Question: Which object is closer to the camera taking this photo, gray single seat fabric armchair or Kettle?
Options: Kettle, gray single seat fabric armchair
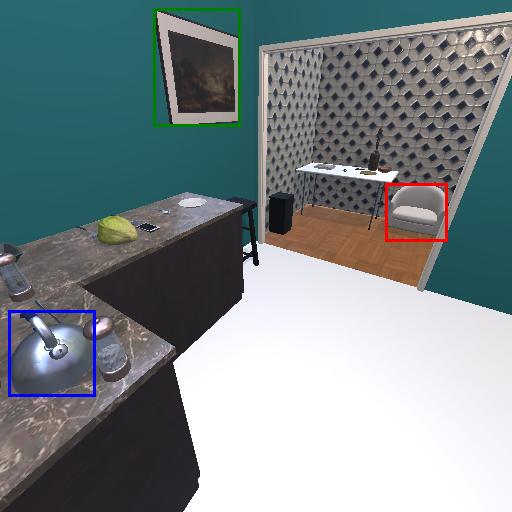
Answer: Kettle